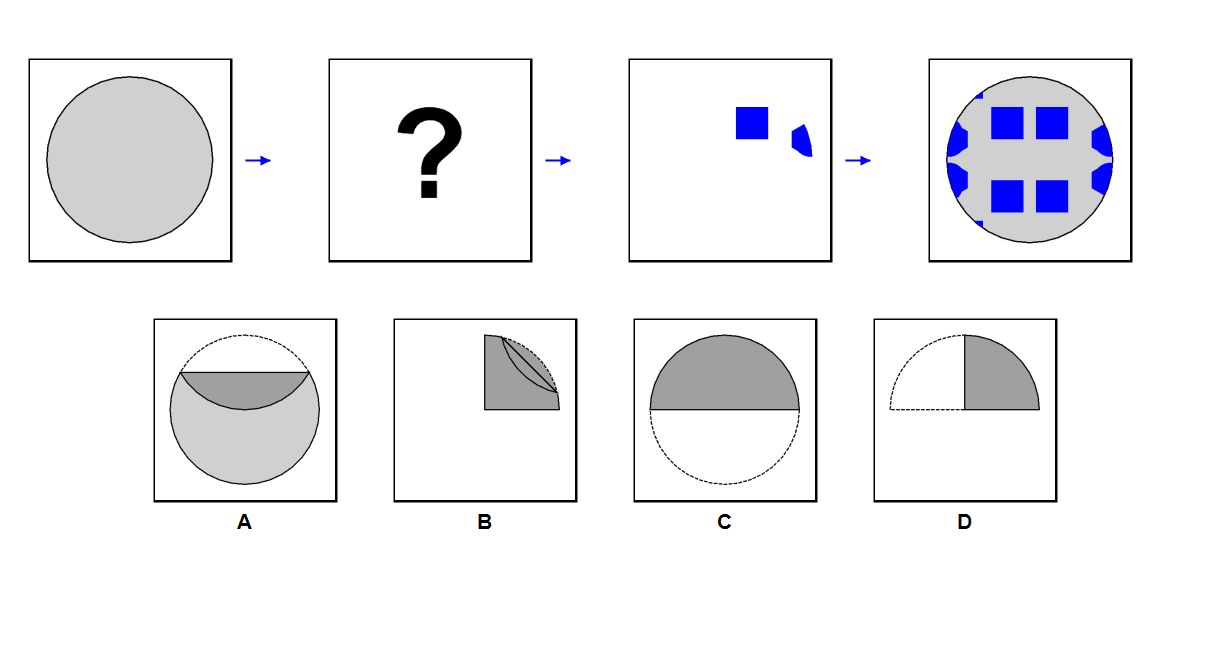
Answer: A